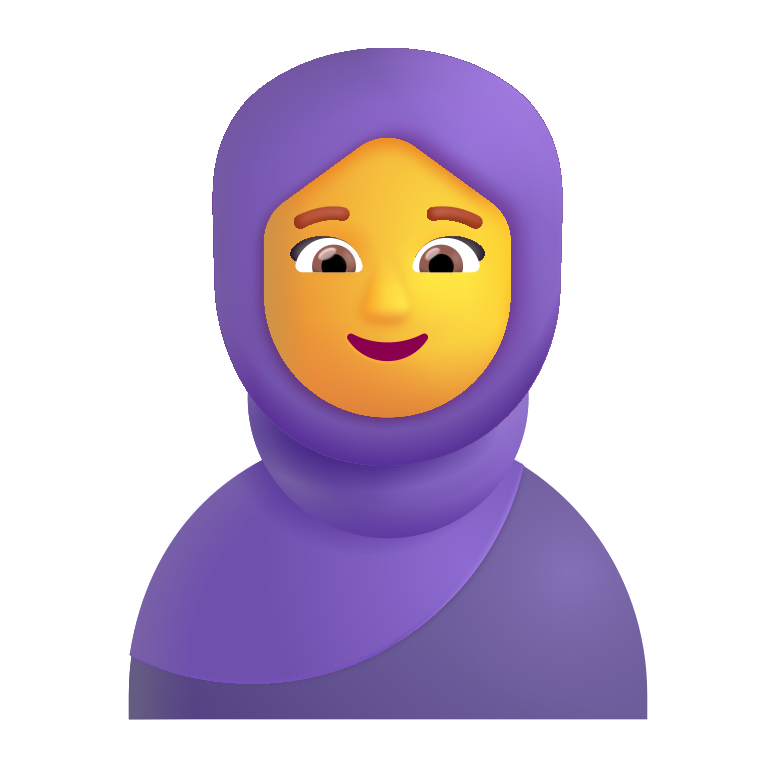
woman with headscarf color default